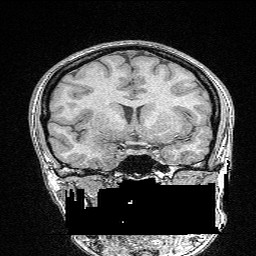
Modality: FLASH
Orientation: sagittal
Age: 25
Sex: female